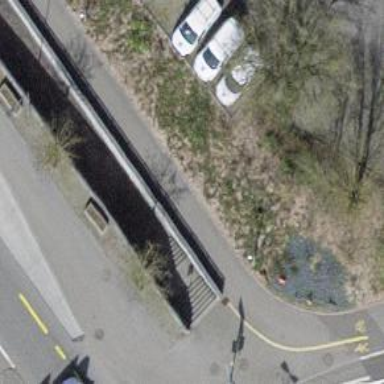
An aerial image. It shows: Footway passing through tunnel.